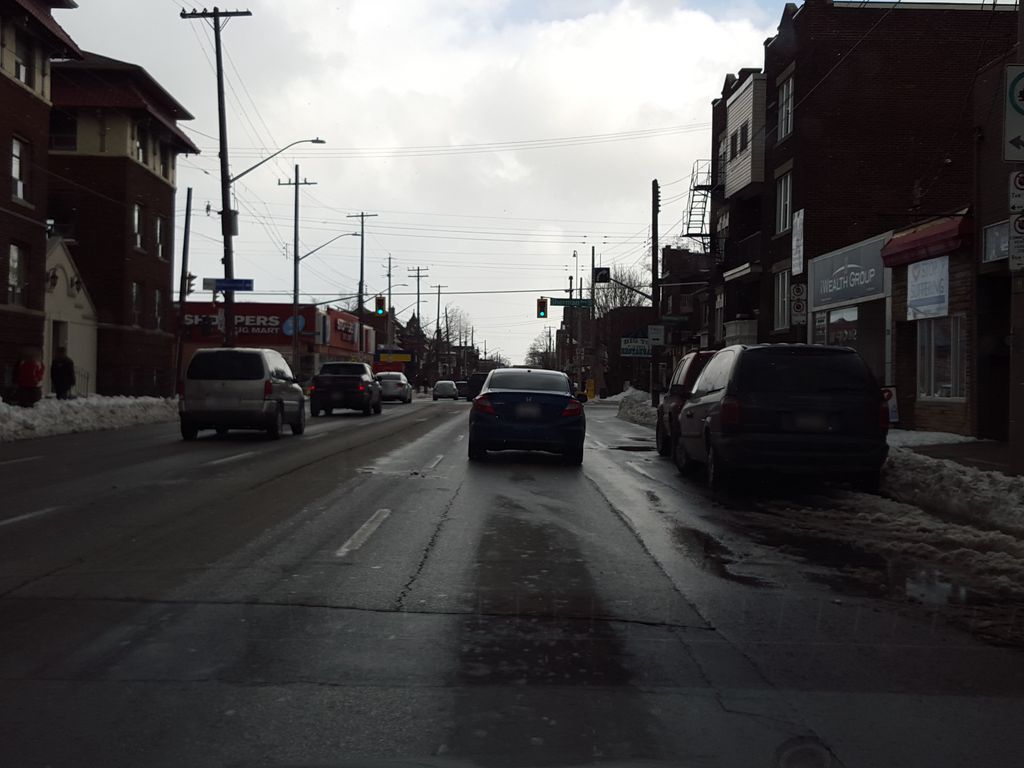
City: hamilton